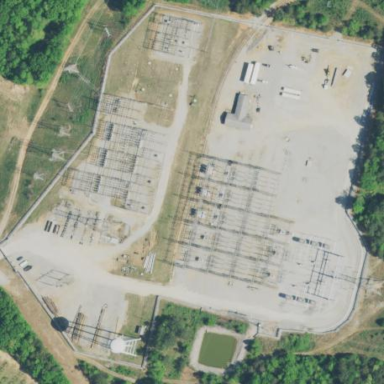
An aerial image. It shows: Fenced power substation at the transmission level.